Field crop: maize
Growth stage: 2
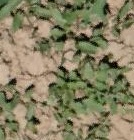
Species: convolvulus